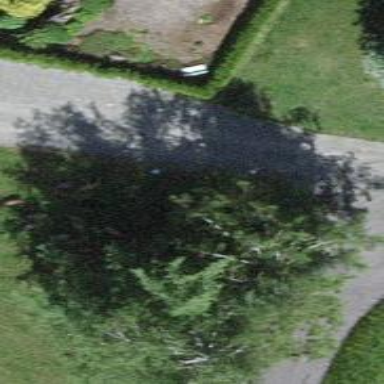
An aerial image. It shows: Bench for seating.